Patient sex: F
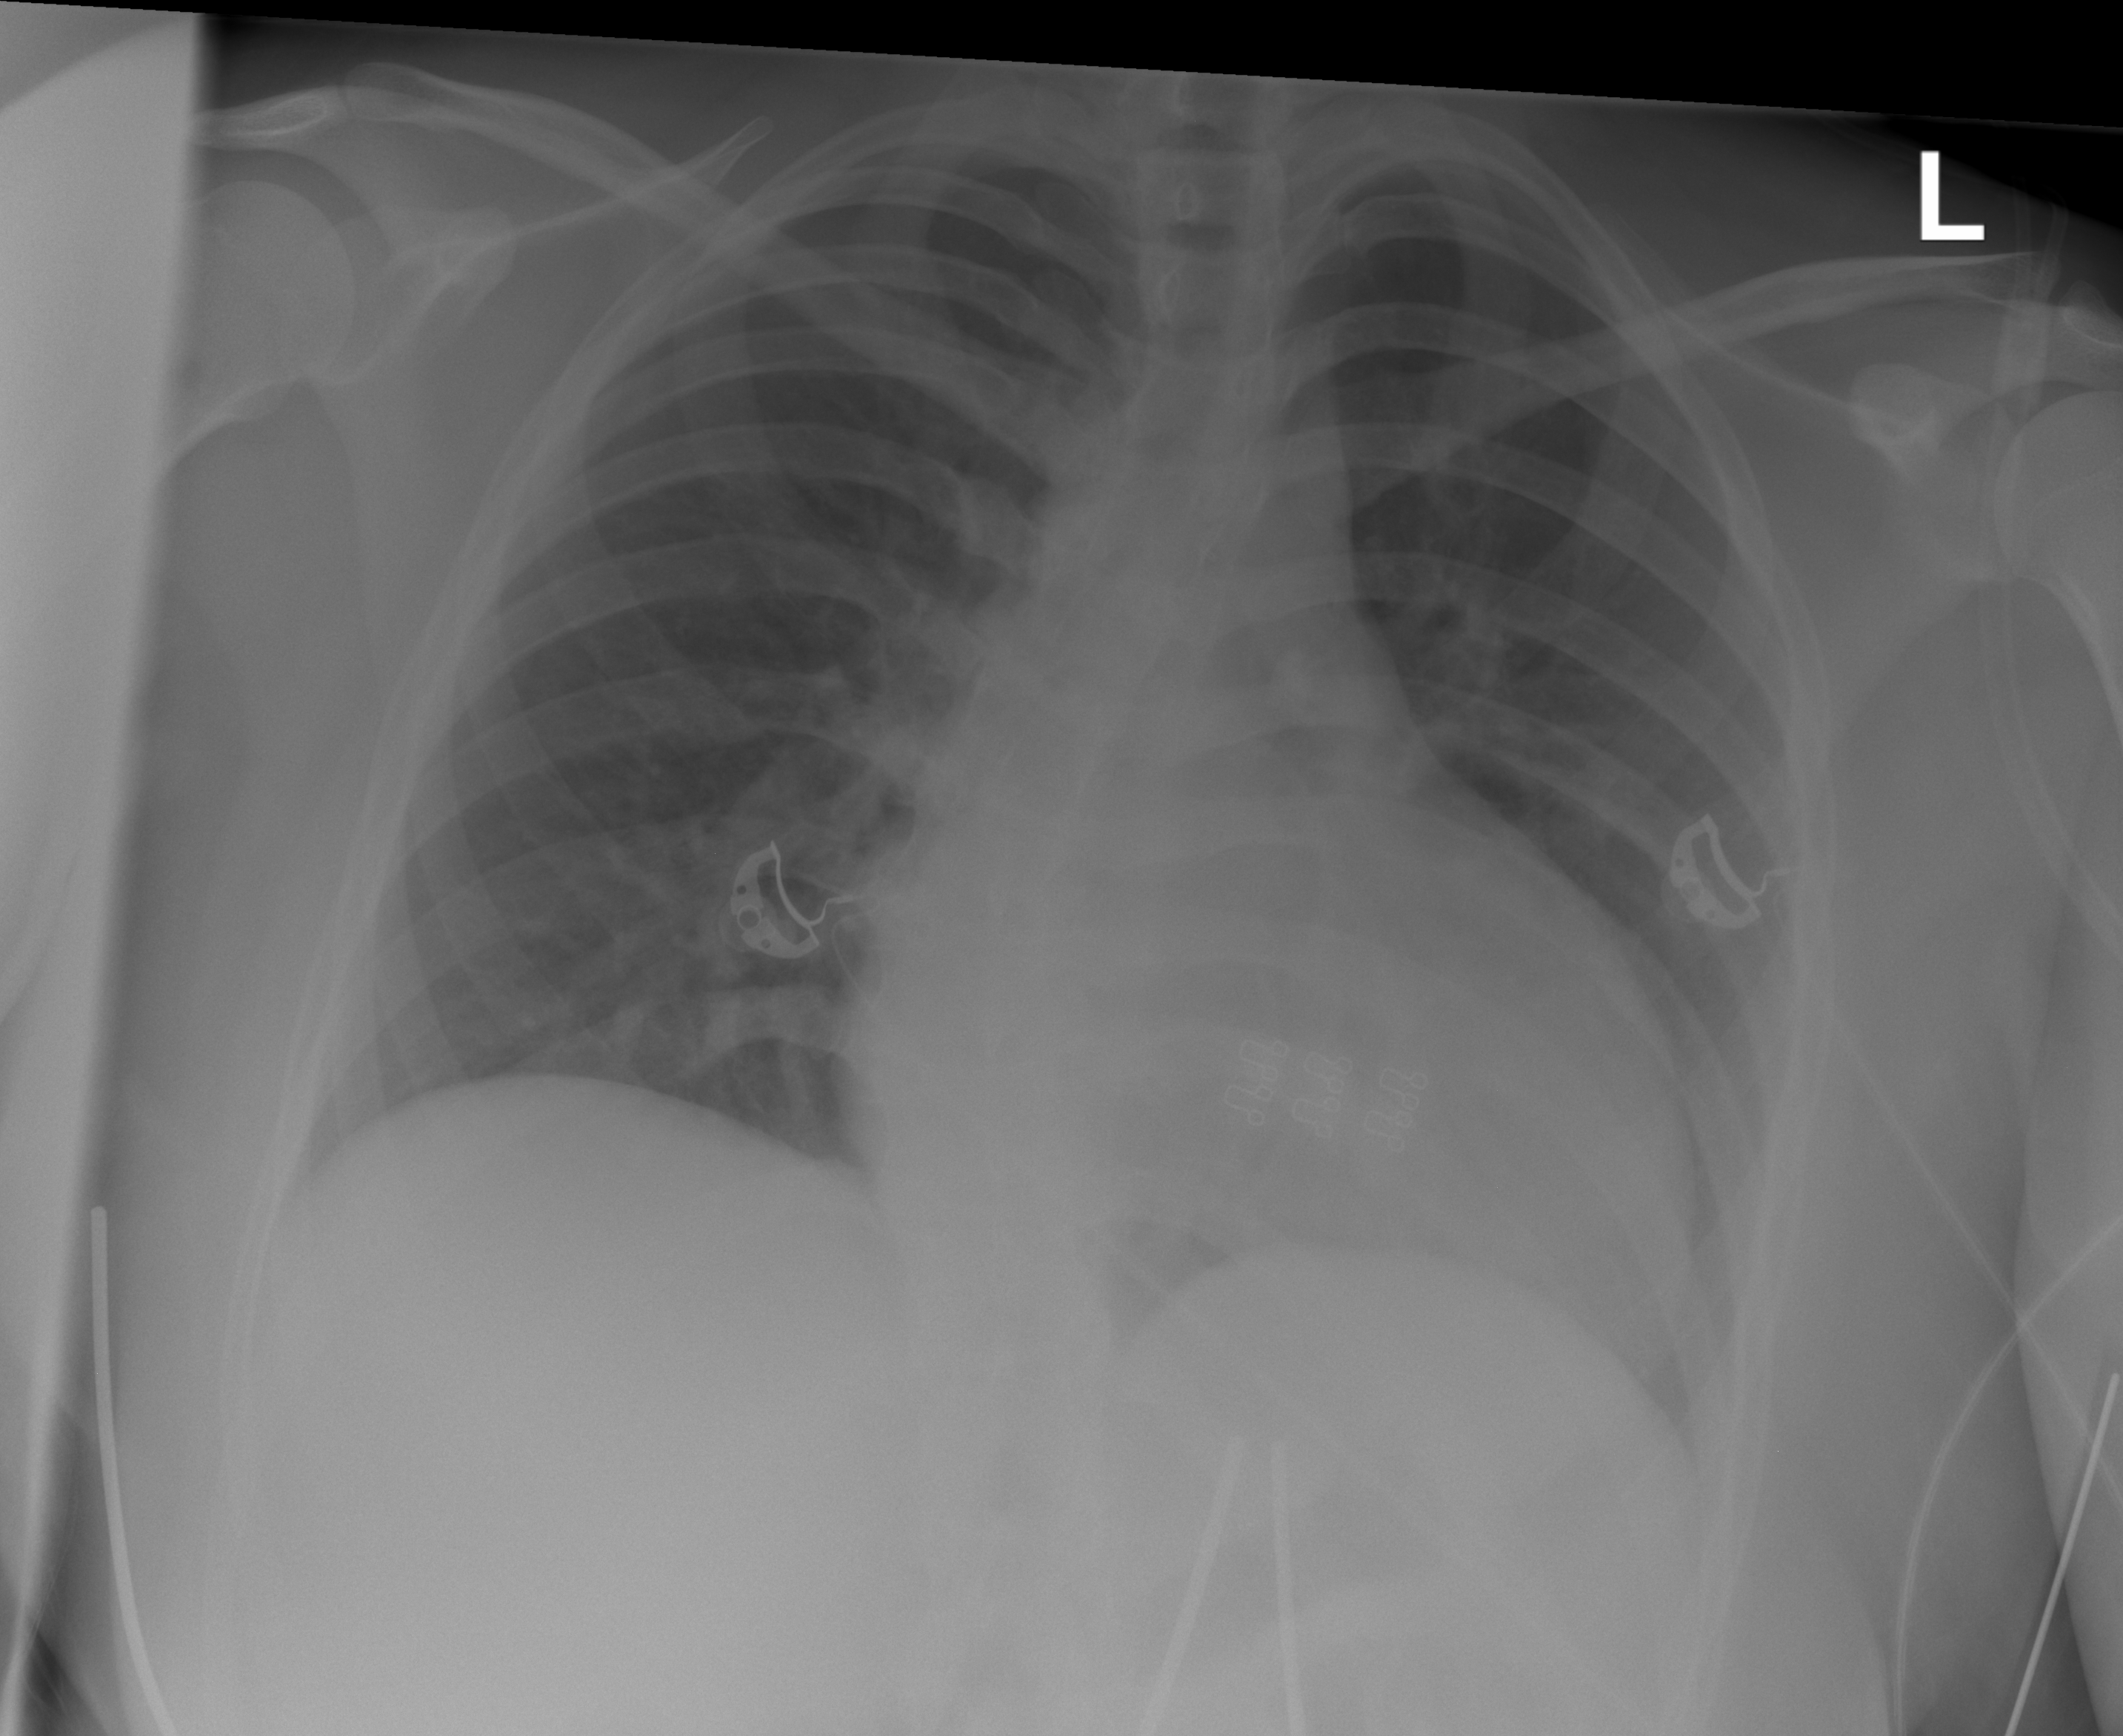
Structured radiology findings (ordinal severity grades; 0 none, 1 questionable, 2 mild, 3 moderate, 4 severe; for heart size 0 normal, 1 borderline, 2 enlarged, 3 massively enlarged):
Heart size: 2
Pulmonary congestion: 1
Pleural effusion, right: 0
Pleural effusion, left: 0
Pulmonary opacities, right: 0
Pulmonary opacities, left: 0
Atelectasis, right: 0
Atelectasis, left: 0